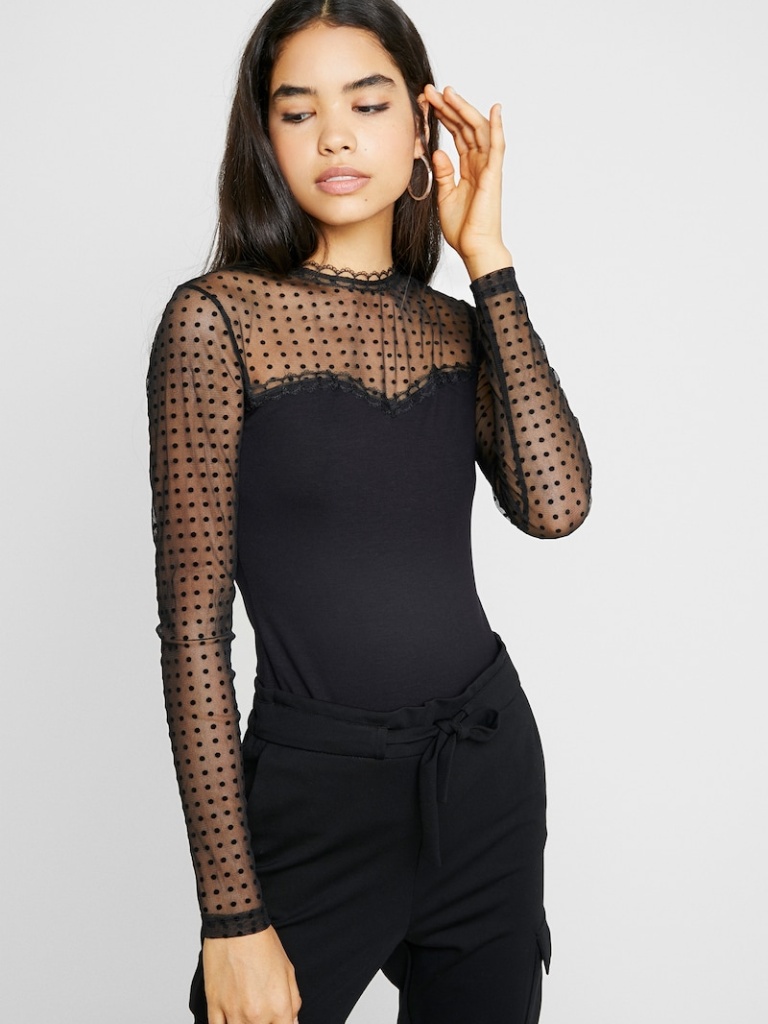
mesh tight a long-sleeved with the sleeves down hip length Fully Tucked in crew blouse